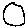
Label: circle